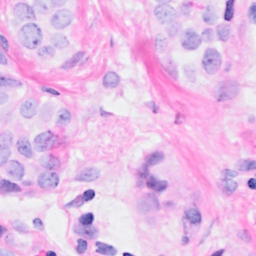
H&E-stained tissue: Breast